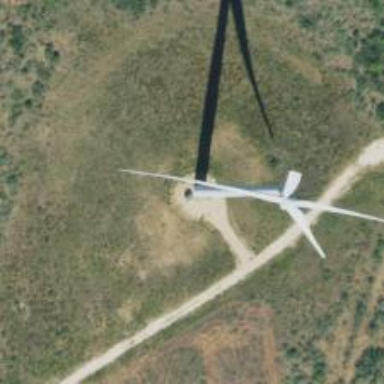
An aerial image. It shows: Wind generator in the form of horizontal axis wind turbine.